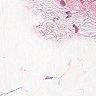
Metastatic tissue present: no